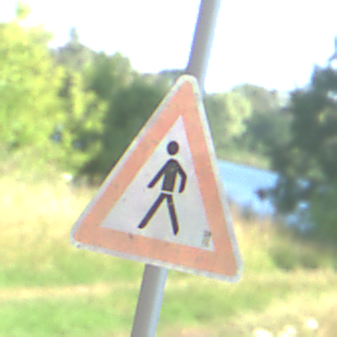
Verkehrszeichen: FussgaengerRechts
Umgebung: Outdoor, Nature
Tageszeit: MorningAfternoon
Wetter: Clear
Licht: Natural
Jahreszeit: NotSpecified
Kontrast: HighContrast